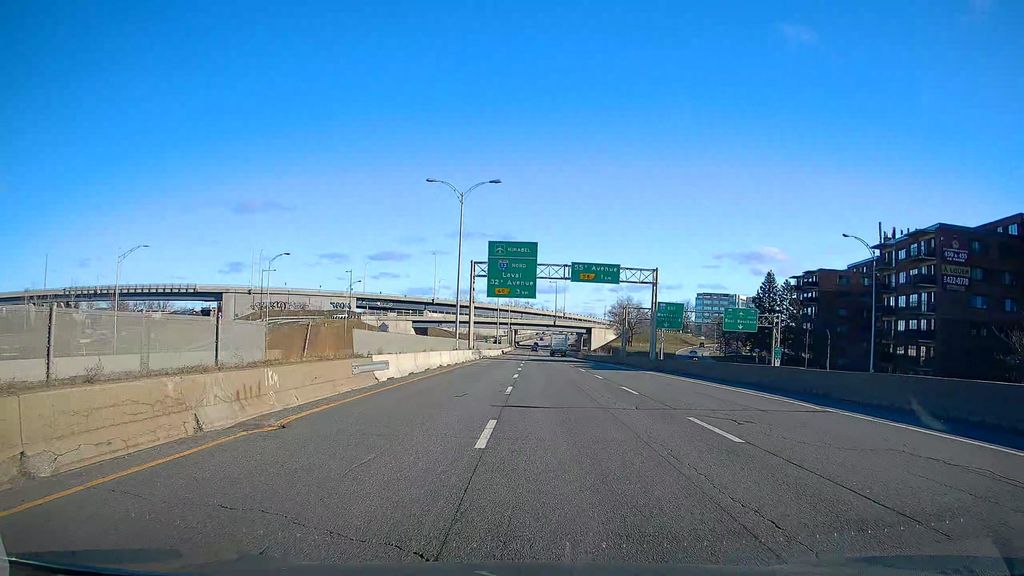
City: montreal